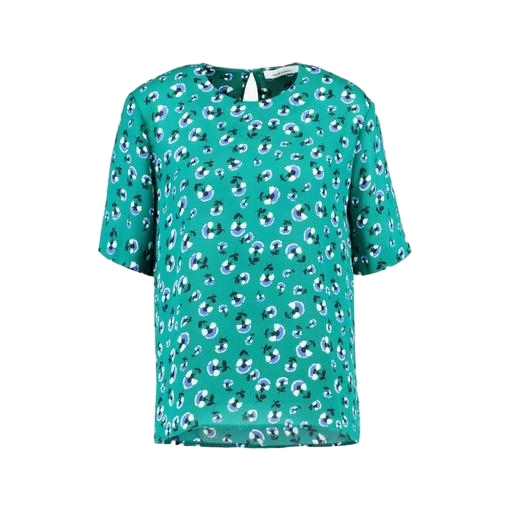
green printed shirt, green print t-shirt, green ray floral-printed blouse, white background